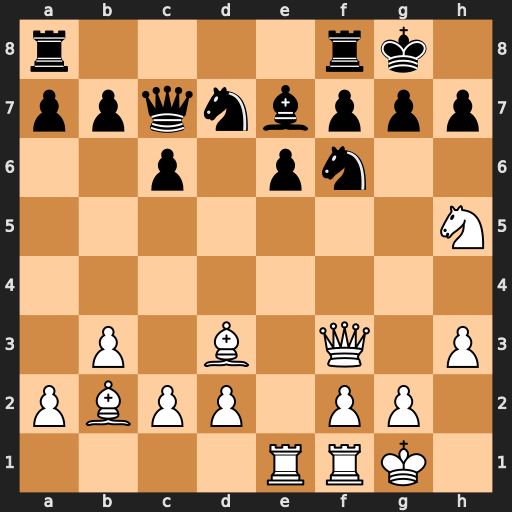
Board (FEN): r4rk1/ppqnbppp/2p1pn2/7N/8/1P1B1Q1P/PBPP1PP1/4RRK1
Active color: w
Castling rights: -
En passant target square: -
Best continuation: Nxg7 Kxg7 Qg4+